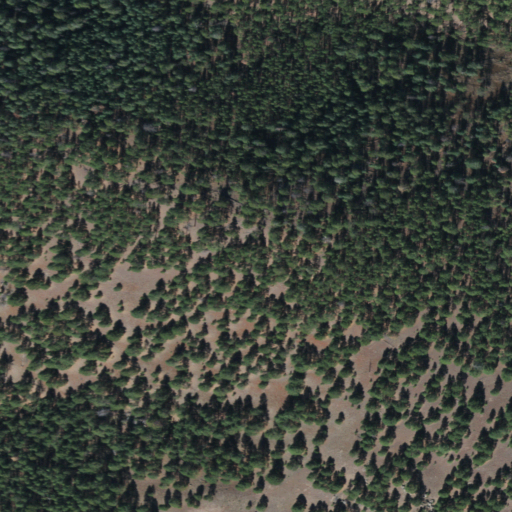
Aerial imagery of mountain in Arizona named Antelope Hill containing evergreen forest and shrub